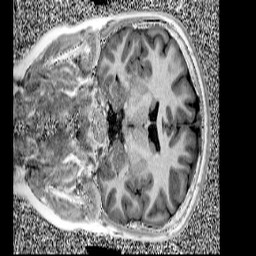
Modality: UNIT1
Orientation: coronal
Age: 12
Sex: female
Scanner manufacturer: siemens
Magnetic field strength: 3 T
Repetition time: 4 s
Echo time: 0.00299 s